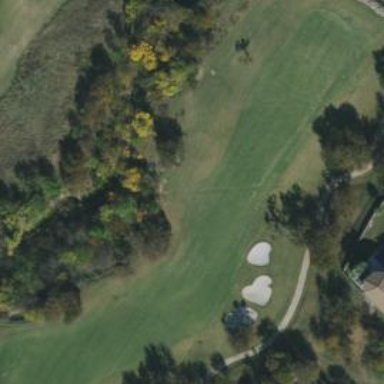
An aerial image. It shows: Grassy area designated as golf fairway.